Question: I'm trying make a setup on AWS with the following structure (very much simplified)

Where we have different environments/stages with the same exact setup accessing a global environment. It utilizes VPC Peering and works for the first environment. I have specifically chosen CIDR '11.0.0.0/16' for the global VPC and CIDR '10.0.0.0/16' for the non-global environment so that VPC peering is possible as the CIDR blocks do not collide.
When adding a new developer to the team, an exact copy of the non-global environment is set up. While the global and non-global CIDRs does not collide, the CIDRs of the sibling environments now collides, creating an error when trying to update the global environments route table.
How does one go about this?
I guess we could rework the non-global environments CIDRs to something like '10.1.0.0/16', '10.2.0.0/16' and so on. However, we would very much not like to do this so we don't have to maintain a map of which environments has which CIDRs manually.
If there is an even better way to connect to the Redis cluster from other VPCs, I would love to hear it as well.
FYI: This is the setup for the devs and a similar setup will be made for production (albeit only with one peered connection between Redis and the production application - no other stages).
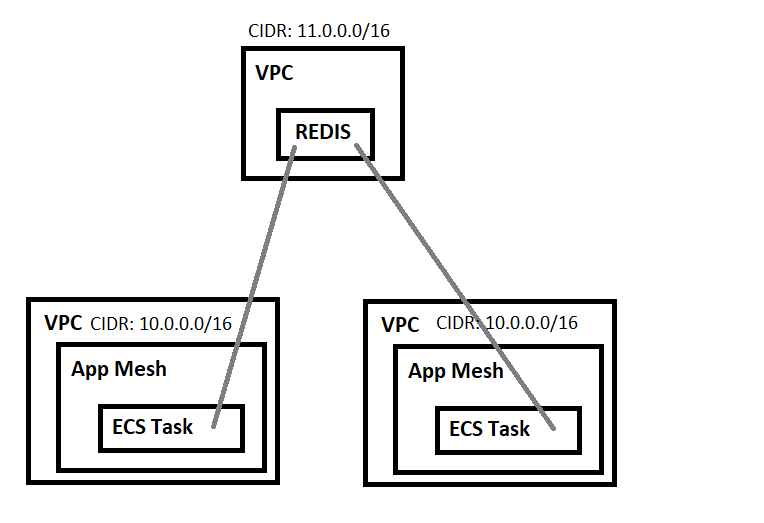
Answer: It is not possible to peer with multiple VPCs with the same CIDR range.
Also, please note that a '11.x.x.x' network is NOT an appropriate range, since it is using . You should always use <URL> to avoid conflicting with actual IP addresses on the Internet.